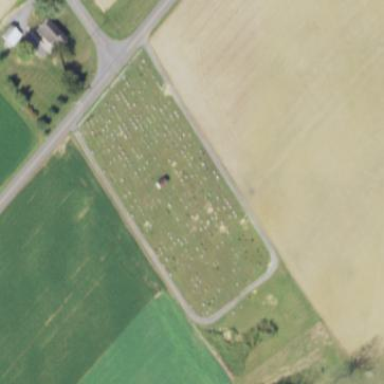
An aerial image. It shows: Cemetery.